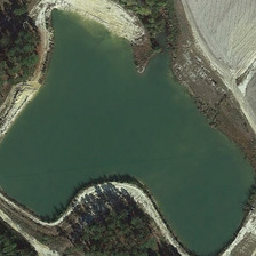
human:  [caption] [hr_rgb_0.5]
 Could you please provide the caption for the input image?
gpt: There are many green trees around the pond.

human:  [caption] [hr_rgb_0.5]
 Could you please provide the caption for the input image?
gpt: Beside many ponds of green trees.

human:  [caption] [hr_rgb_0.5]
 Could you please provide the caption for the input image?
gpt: next to the pond with lots of green trees.

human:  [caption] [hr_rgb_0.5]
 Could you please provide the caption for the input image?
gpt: There are many green trees by the pond.

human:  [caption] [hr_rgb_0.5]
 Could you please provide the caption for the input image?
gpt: Down by the lake with lots of green trees.